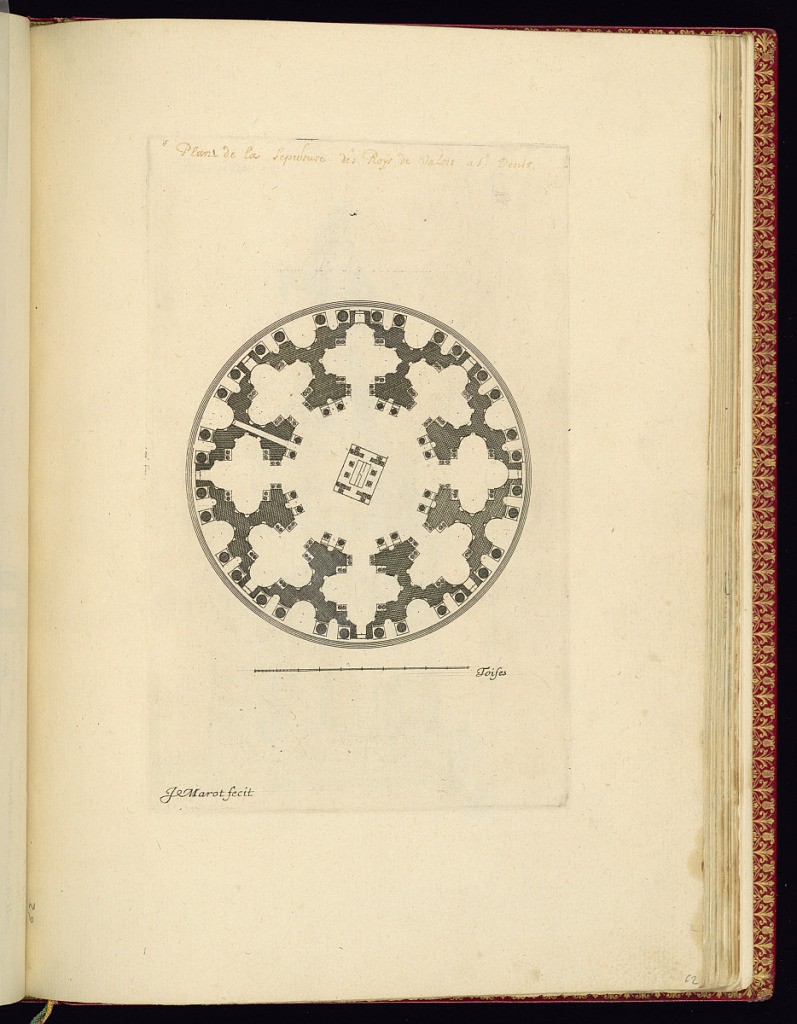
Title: Plan de la Sepulture des Roys de Valois a St. Denis
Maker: Jean Marot, French, 1619 - 1679
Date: ca.1635–ca.1660
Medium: Etching on laid paper
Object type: Print
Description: Architectural floor plan for a rotunda with a scale below. The plate is signed and inscribed with a title.